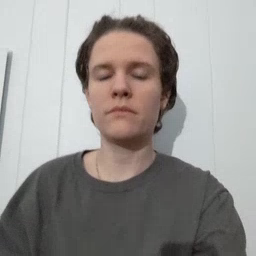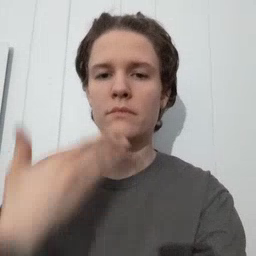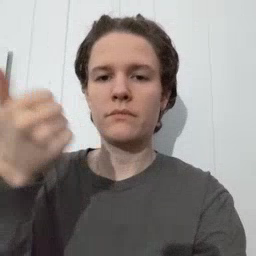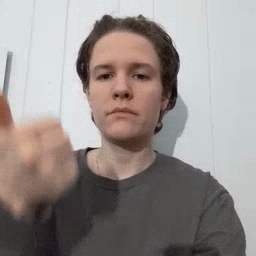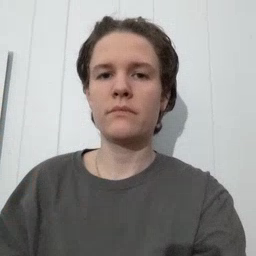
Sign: better